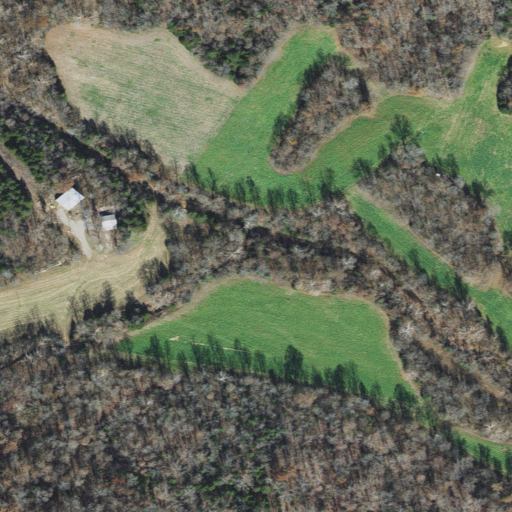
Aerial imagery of valley in Arkansas named Knapp Hollow containing deciduous forest, mixed forest, pasture, grassland, and shrub